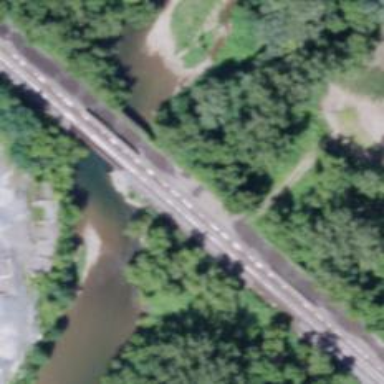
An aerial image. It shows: Abandoned railway bridge.